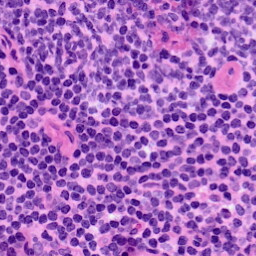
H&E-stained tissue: LymphNode